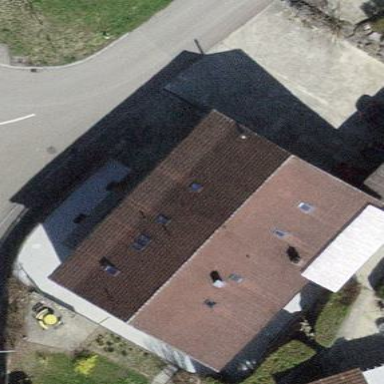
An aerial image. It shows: Detached building.